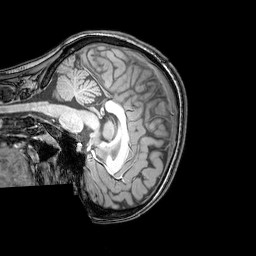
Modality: T1w
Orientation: sagittal
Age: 24
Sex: female
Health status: healthy
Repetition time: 0.081 s
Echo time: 0.037 s